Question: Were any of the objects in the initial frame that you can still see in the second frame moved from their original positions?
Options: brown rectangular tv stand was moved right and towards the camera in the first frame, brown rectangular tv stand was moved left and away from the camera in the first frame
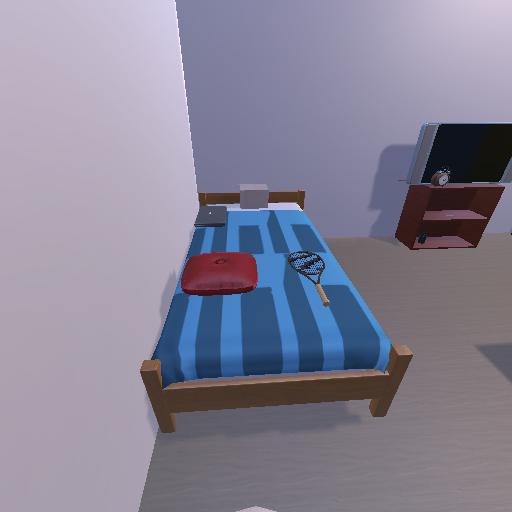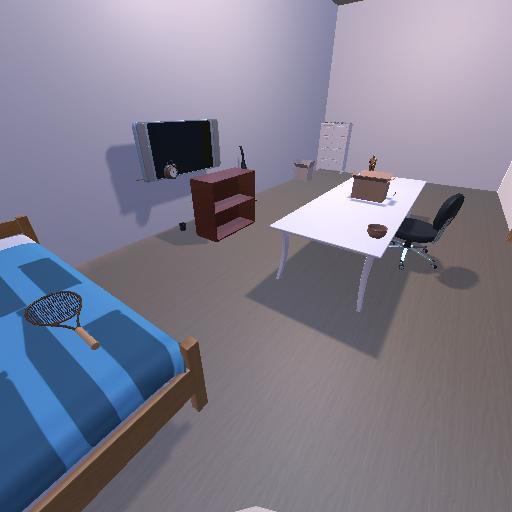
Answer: brown rectangular tv stand was moved right and towards the camera in the first frame